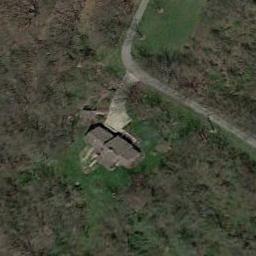
Label: residential